Question: when I create a react application(create-react-app) with 'react-hook-form' and add 'xmldom-ts' to it, it causes me the following error
> TypeError: target.addObserver is not a function
MutationObserverImpl.observe
I attach Codesanbox where the problem is reproduced
<URL>
If someone could give me directions on how to solve it, thank you very much

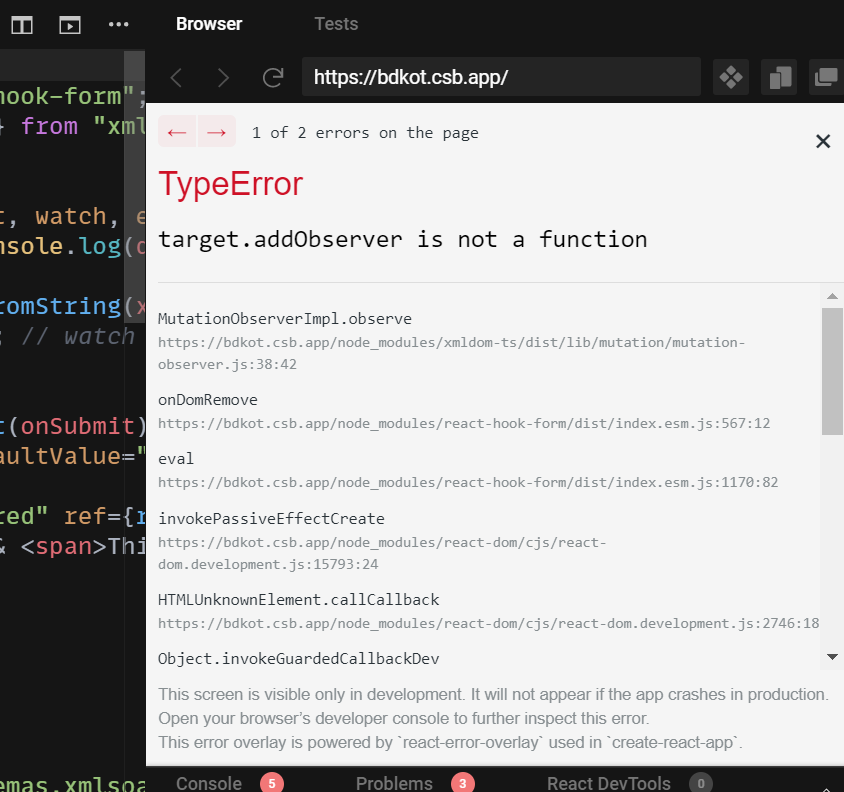
Answer: Your error doesn't seem to have anything to do with react-hook-form, but rather with xmldom-ts that provides its own implementation of MutationObserver, which explodes when react-hook-form tries to use it. Apparently xmldom-ts is 3-year-old, there must be something more modern (and working) out there.